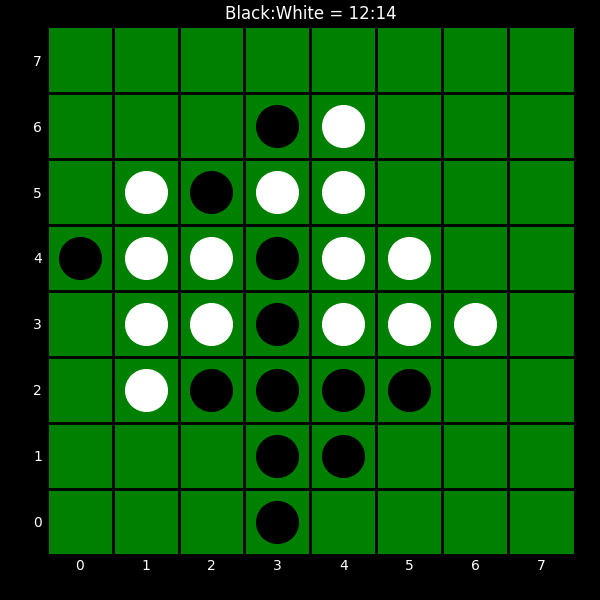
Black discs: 12
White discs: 14